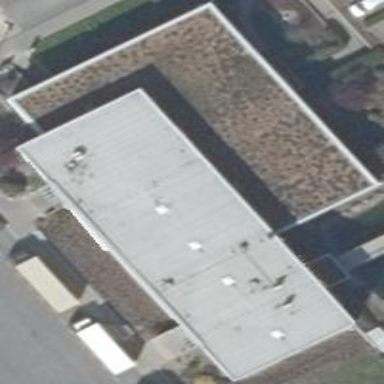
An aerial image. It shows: Office building.